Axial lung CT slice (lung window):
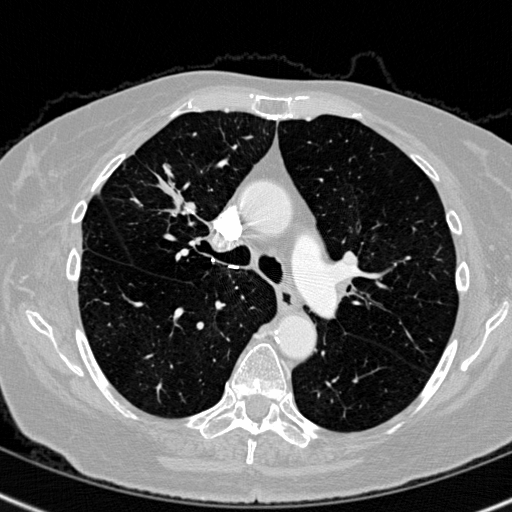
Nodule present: no